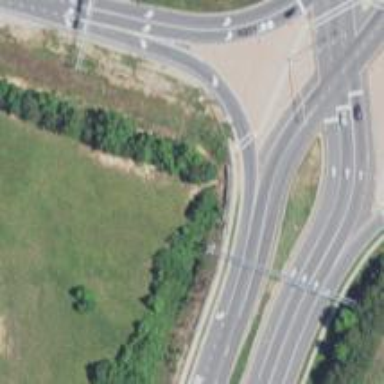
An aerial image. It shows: Motorway link at diverging diamond interchange (DDI) junction.